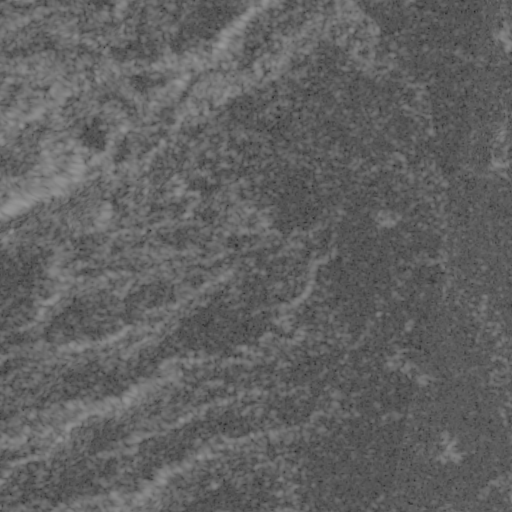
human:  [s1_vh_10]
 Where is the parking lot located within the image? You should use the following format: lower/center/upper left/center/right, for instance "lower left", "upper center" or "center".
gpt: The parking lot is located in the center left of the image.
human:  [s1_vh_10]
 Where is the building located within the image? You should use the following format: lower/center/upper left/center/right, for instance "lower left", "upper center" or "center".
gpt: The building is located in the upper right of the image.
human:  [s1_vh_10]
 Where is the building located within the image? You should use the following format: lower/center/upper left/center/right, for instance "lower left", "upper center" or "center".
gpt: The building is located in the upper right of the image.
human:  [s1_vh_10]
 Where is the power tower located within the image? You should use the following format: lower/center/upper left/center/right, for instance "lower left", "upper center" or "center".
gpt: There is no power tower in the image.

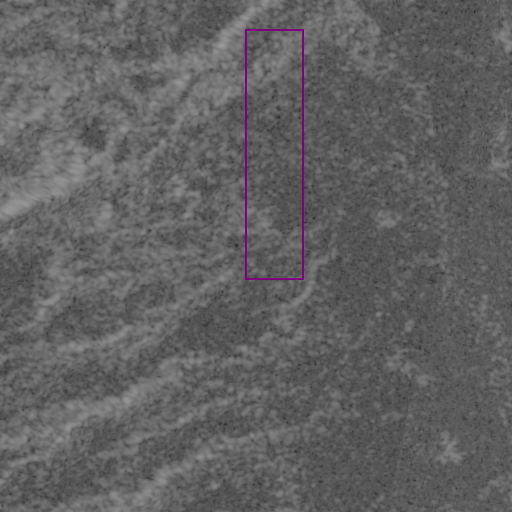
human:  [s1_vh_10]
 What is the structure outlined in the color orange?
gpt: There is no orange outline.
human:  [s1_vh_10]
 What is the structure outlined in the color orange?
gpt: There is no structure outlined in orange.